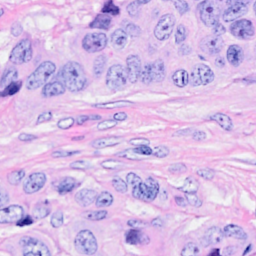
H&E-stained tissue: Breast